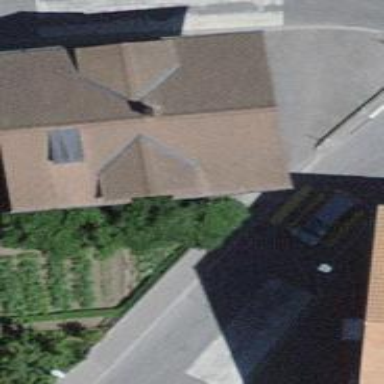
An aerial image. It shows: Retail building with gabled roof.